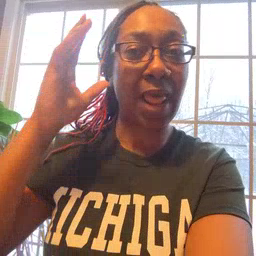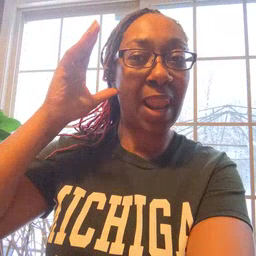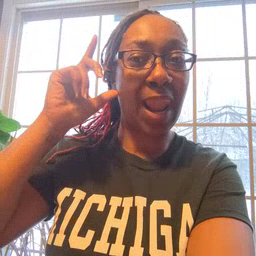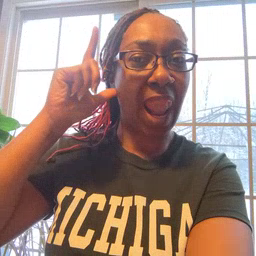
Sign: loud